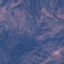
Label: HerbaceousVegetation